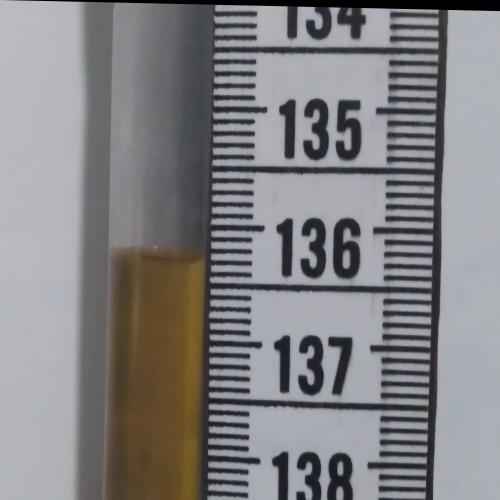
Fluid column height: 136.3 cm